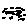
Label: fish